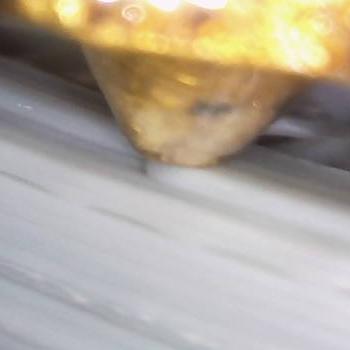
Flow rate: 208%